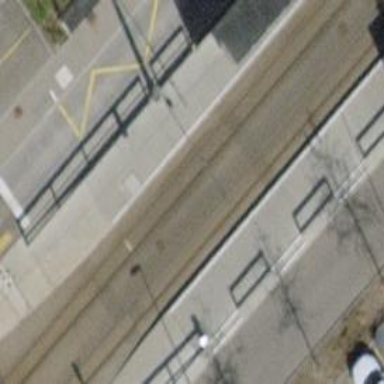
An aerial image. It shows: Tram stop with stop position for public transport.